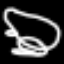
Label: frog